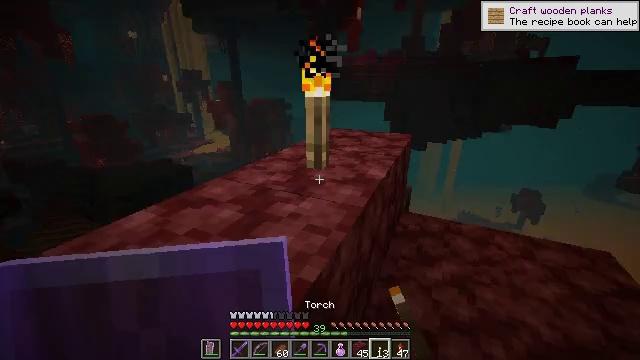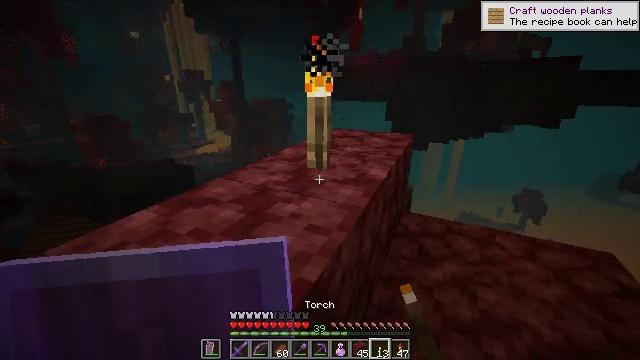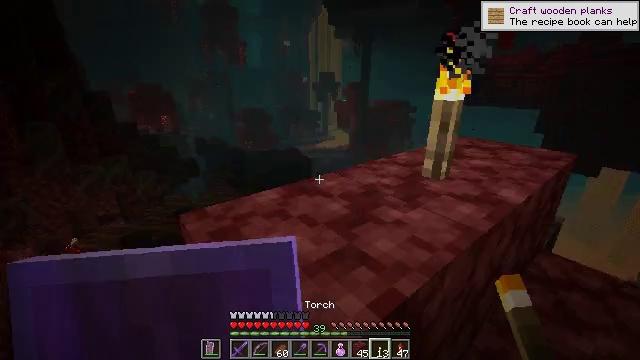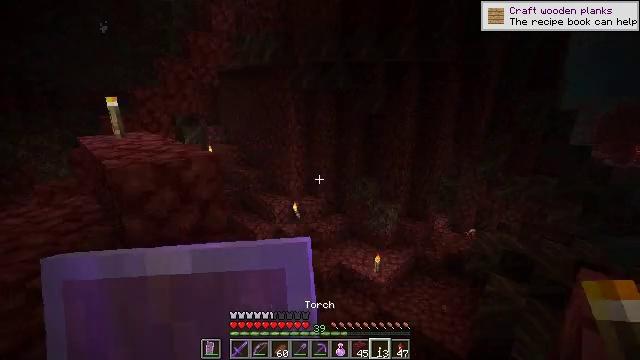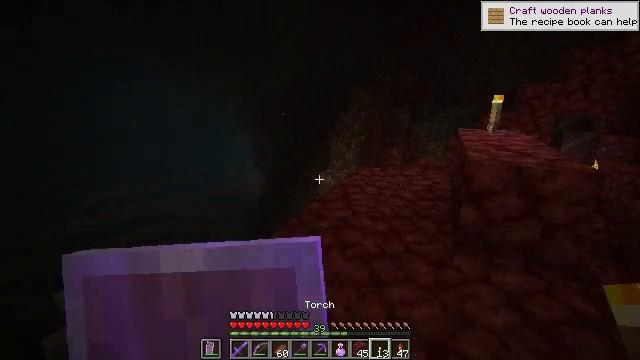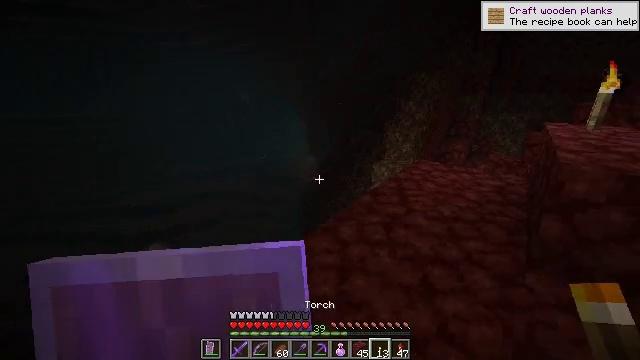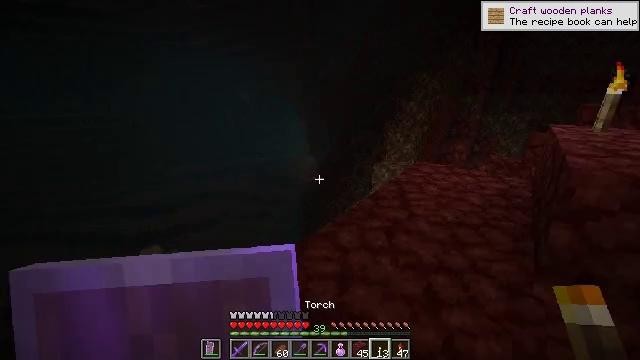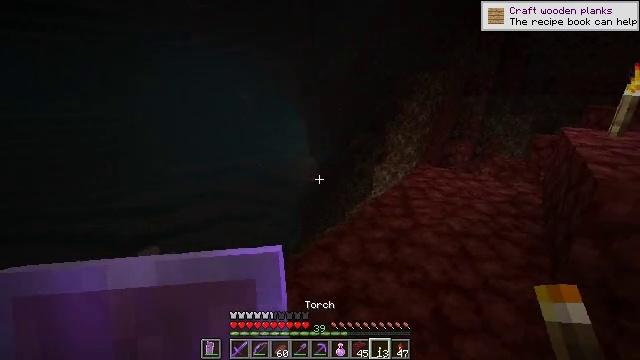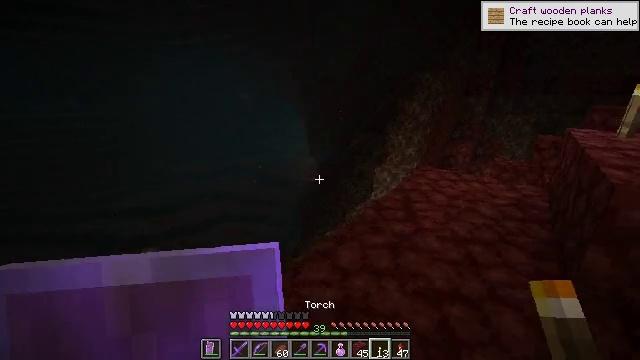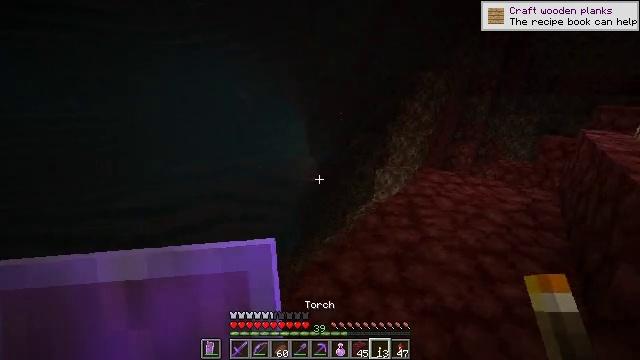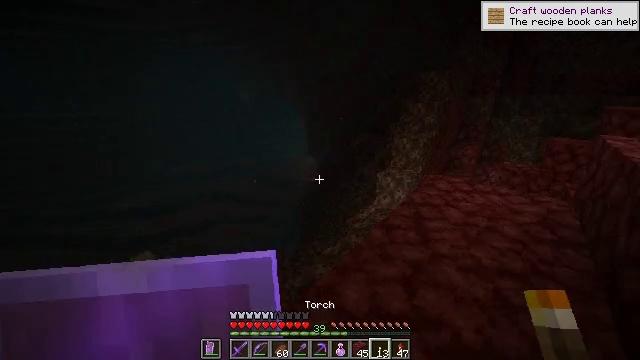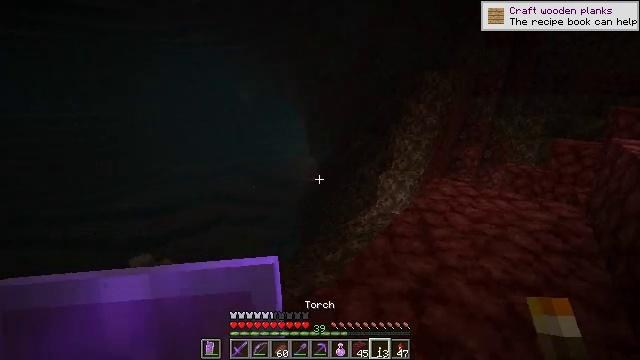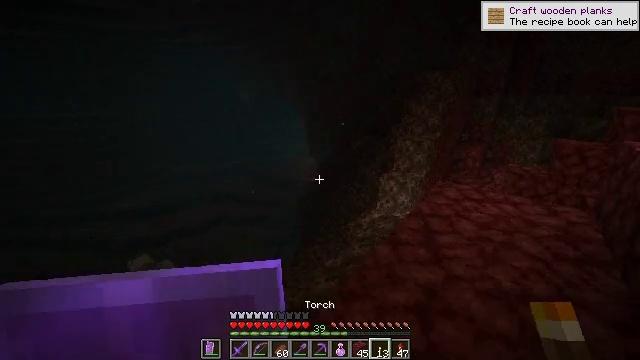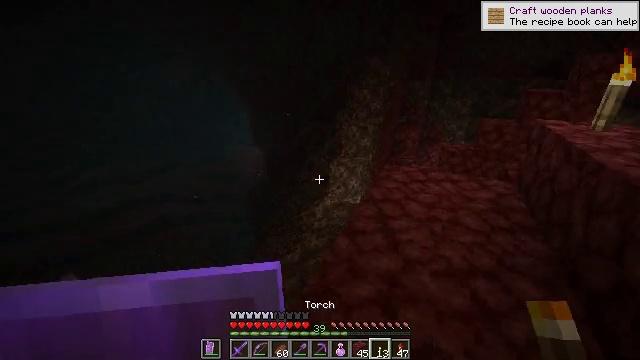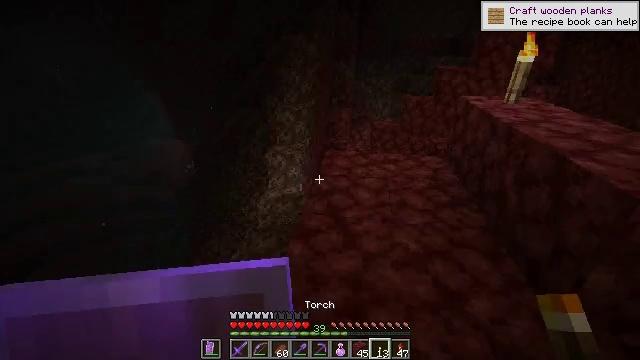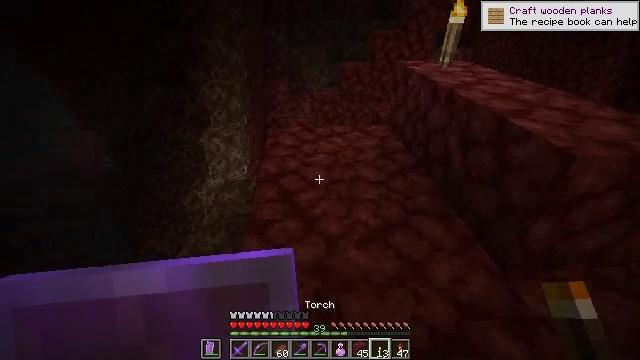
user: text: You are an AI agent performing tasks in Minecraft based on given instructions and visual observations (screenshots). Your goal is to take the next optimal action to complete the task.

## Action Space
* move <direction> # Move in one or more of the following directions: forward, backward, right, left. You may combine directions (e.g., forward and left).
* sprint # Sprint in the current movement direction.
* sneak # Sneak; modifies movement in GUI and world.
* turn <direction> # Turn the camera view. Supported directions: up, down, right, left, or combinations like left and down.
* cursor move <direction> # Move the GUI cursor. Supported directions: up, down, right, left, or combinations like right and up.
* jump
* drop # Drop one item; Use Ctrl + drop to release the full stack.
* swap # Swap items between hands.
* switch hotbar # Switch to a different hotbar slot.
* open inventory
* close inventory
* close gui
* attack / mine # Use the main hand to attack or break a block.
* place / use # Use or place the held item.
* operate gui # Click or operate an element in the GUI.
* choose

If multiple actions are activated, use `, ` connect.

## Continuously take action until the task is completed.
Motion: motion action
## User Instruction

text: Collect soul sand blocks.
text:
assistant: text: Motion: no_op
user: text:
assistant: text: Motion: turn left
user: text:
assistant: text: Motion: turn left and up
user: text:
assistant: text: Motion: turn left
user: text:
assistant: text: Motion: move forward, turn left and down
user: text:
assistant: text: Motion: move forward
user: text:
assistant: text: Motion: move forward
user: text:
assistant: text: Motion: move forward
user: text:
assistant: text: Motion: move forward
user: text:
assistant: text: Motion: move forward
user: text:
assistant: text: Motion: move forward
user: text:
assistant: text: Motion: move forward
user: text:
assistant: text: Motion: move forward, turn right and down
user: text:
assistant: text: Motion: move forward, turn right and down
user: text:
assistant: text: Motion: move forward, turn right and down
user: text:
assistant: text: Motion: move forward and move right, turn right and down
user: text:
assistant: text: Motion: move forward and move right
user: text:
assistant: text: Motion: move forward and move right
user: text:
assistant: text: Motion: move forward
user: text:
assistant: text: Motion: move forward
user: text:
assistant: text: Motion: move forward
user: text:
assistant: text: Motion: move forward
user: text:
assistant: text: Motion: move forward
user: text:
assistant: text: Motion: move forward
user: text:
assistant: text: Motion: move forward, turn left
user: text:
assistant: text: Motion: move forward, turn left and down
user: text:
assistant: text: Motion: move forward, turn left and down
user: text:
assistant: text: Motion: move forward, turn left
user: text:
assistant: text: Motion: move forward, turn left and down
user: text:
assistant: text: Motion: move forward, turn left and down